Interaction volume radius: 10 \u00c5
Interaction volume height: 50 \u00c5
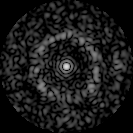
Disorder parameter: 0.7463